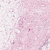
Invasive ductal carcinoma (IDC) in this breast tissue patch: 0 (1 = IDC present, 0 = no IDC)